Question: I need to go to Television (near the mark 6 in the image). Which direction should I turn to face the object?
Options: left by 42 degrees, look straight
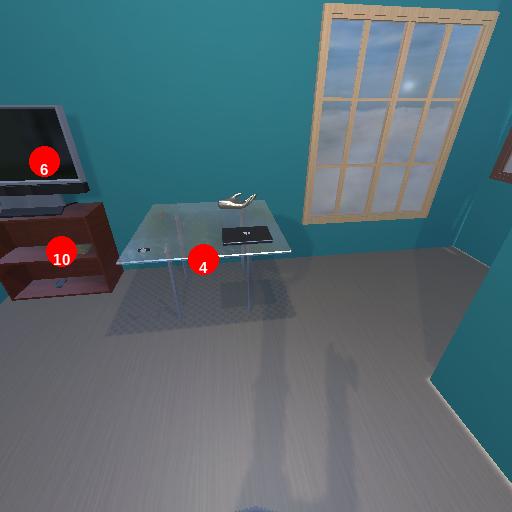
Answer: left by 42 degrees